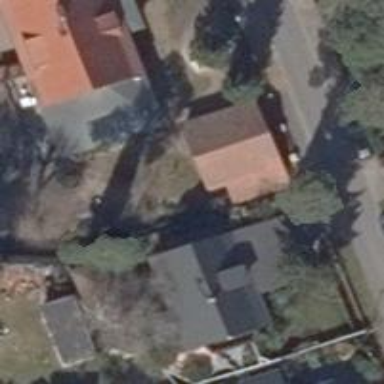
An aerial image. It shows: Detached building with gabled roof.